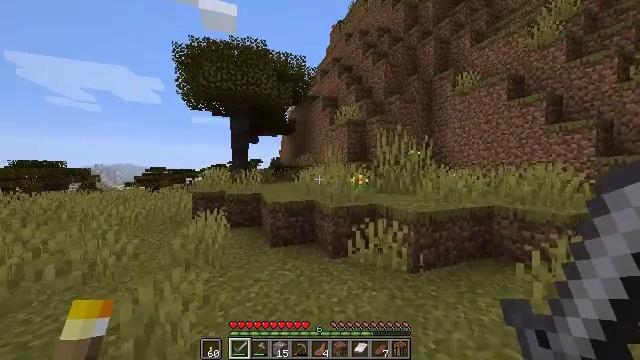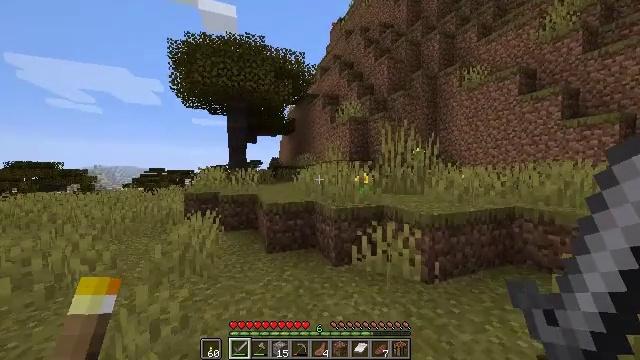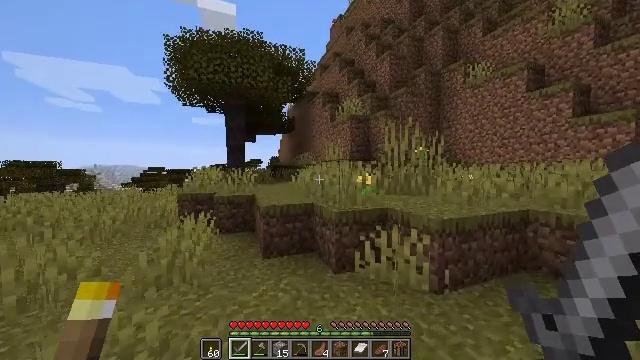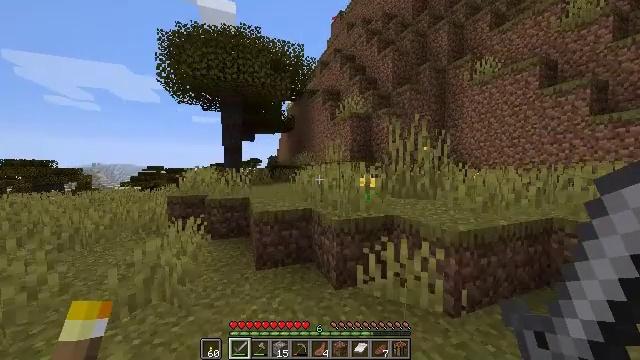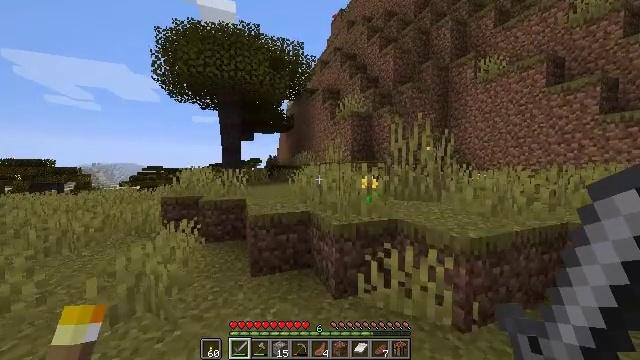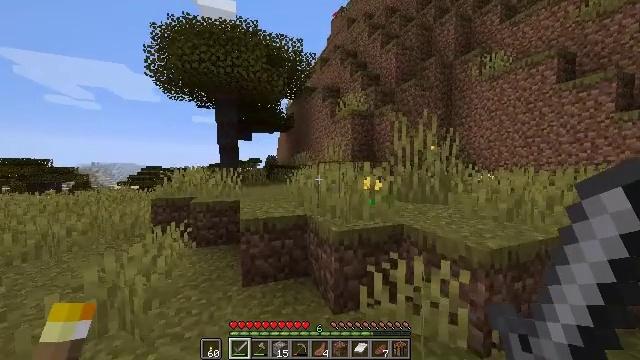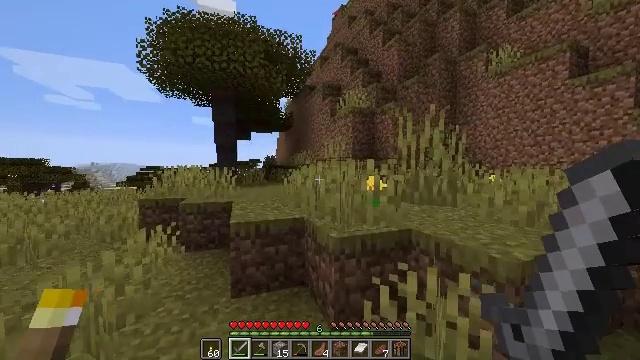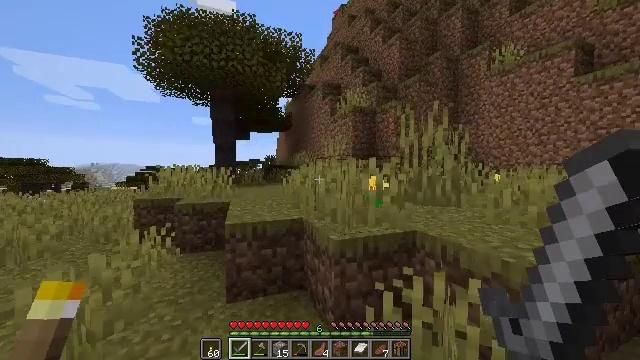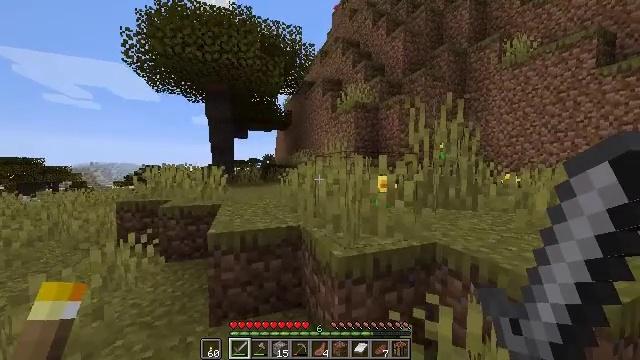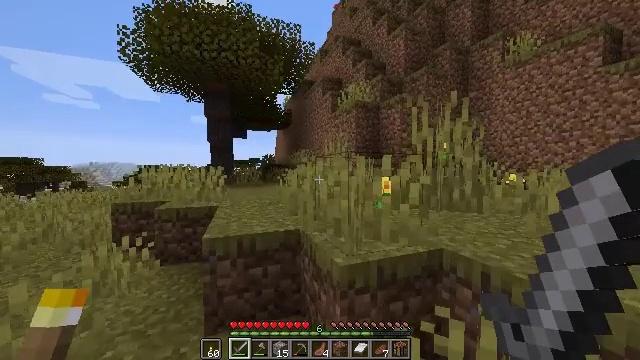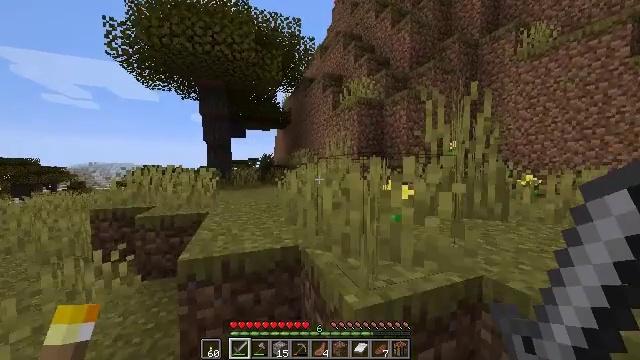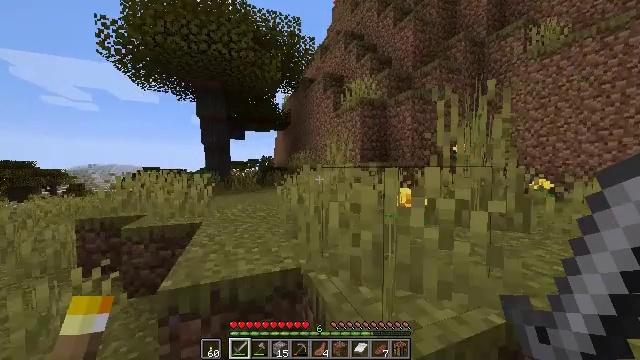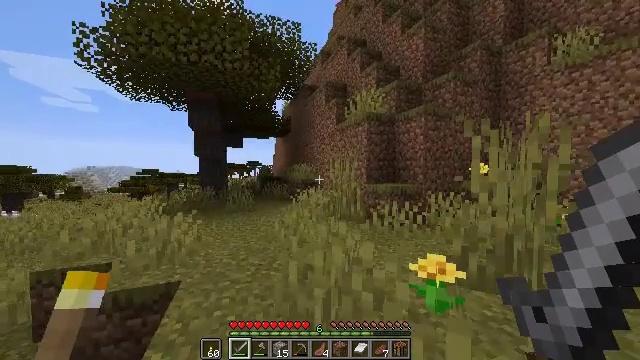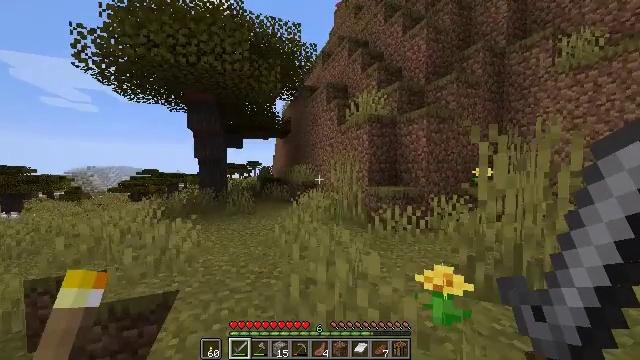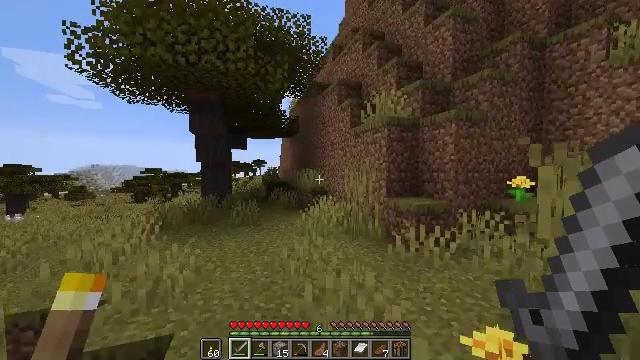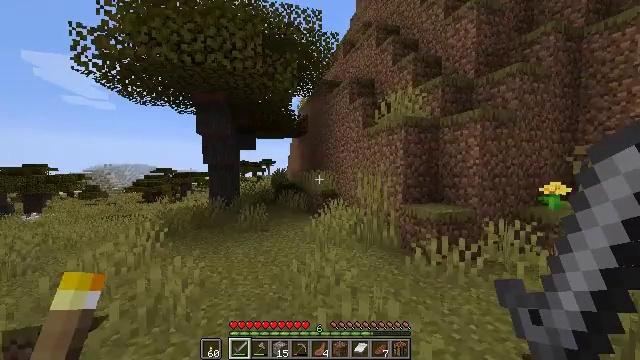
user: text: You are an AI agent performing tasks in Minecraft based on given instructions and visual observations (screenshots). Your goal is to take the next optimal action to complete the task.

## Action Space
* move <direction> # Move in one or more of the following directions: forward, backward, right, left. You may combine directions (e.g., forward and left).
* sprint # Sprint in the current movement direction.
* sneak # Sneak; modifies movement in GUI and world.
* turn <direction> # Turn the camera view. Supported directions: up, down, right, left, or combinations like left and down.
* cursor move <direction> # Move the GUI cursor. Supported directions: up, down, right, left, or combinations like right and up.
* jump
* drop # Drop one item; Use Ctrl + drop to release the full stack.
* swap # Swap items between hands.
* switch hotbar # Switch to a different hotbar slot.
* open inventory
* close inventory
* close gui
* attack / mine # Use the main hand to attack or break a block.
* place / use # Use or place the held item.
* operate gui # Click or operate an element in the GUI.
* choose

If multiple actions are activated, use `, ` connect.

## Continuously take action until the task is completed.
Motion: motion action
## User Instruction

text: Dig up some sand.
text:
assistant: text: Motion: move forward, sprint
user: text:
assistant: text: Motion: move forward, sprint
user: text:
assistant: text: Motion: move forward, sprint
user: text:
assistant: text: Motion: move forward, sprint
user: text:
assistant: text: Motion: move forward, sprint
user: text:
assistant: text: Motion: move forward, sprint
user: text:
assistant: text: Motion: move forward, sprint
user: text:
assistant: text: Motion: move forward, sprint
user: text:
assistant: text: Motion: move forward, sprint
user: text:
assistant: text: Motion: move forward, sprint
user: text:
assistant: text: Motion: move forward, sprint, jump
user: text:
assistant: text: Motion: move forward, sprint, jump
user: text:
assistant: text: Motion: move forward, sprint, jump
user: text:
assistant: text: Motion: move forward, sprint, turn left, jump
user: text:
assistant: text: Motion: move forward, sprint, turn left
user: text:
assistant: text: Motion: move forward, sprint, turn left
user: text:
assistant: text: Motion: move forward, sprint
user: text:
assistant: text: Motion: move forward, sprint
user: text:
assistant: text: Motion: move forward, sprint, turn left
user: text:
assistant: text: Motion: move forward, sprint, turn left
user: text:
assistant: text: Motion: move forward, sprint
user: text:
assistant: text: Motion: move forward, sprint
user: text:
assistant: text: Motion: move forward, sprint
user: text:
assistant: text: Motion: move forward, sprint
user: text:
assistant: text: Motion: move forward, sprint
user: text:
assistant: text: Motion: move forward, sprint
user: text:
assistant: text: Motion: move forward, sprint
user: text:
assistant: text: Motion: move forward, sprint
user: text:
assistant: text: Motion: move forward, sprint
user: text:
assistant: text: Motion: move forward, sprint